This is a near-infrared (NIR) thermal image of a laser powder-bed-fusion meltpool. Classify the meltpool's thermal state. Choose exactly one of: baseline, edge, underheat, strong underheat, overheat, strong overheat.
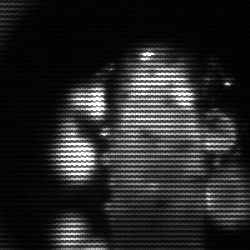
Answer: strong underheat